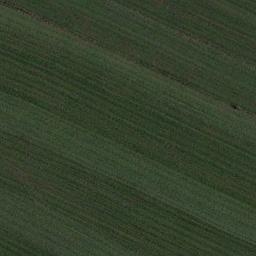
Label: meadow